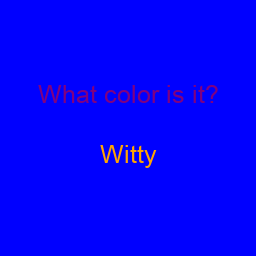
Color: orange
Background color: blue
Question text color: purple